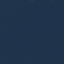
Land use / land cover class: SeaLake